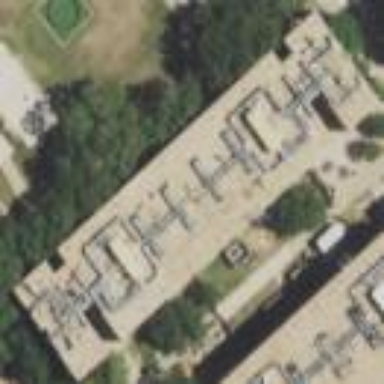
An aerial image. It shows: Residential building located in university campus.